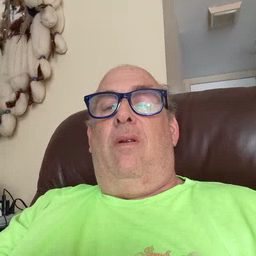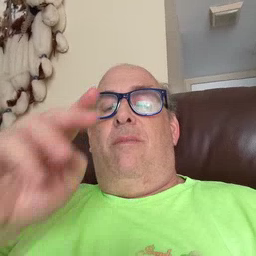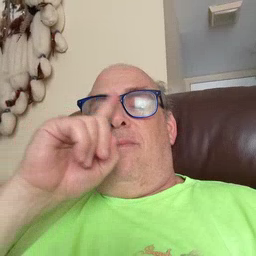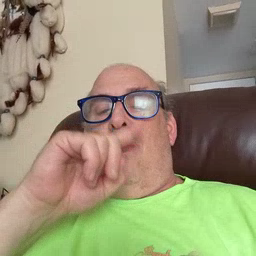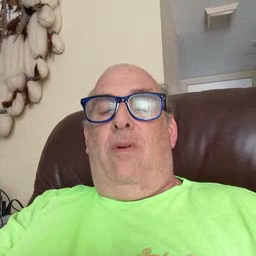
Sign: mouse